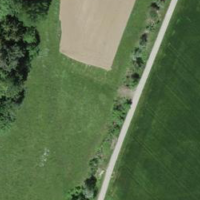
EUNIS habitat code: 52
Species observed at this site:
Stachys recta